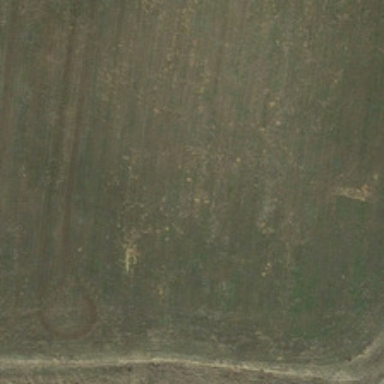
There is a highway around the vast pasture .